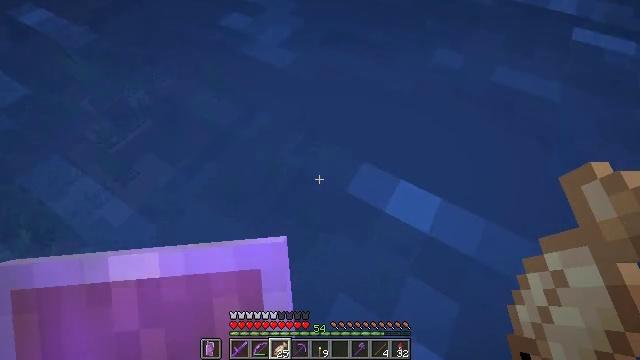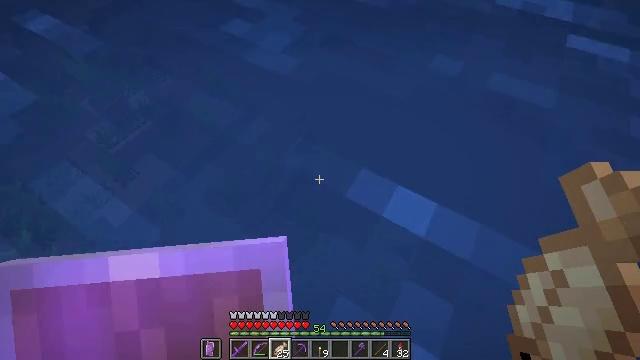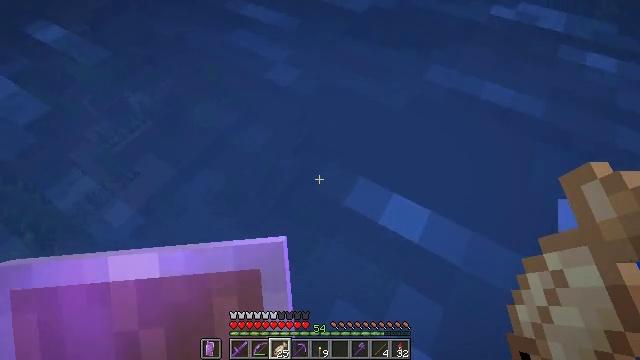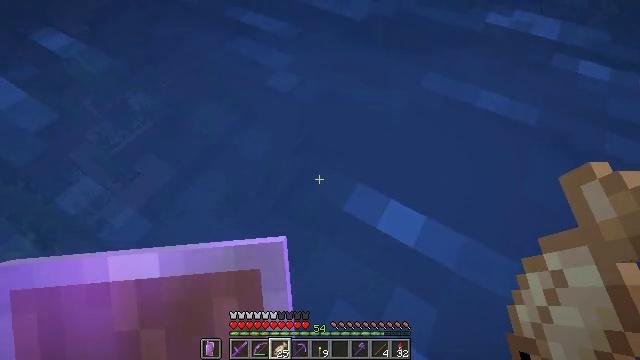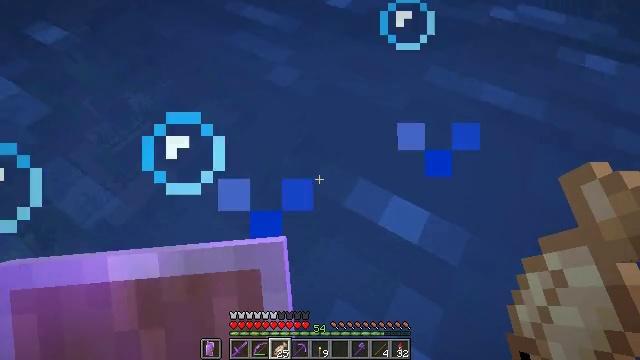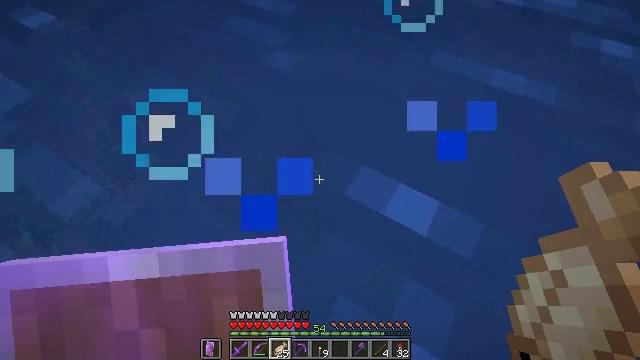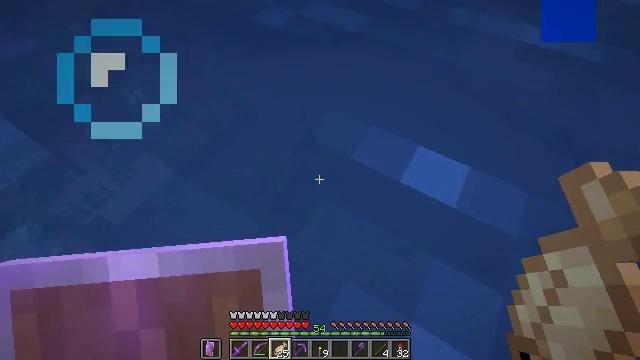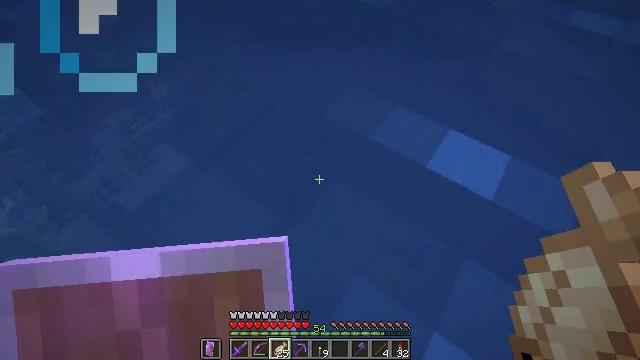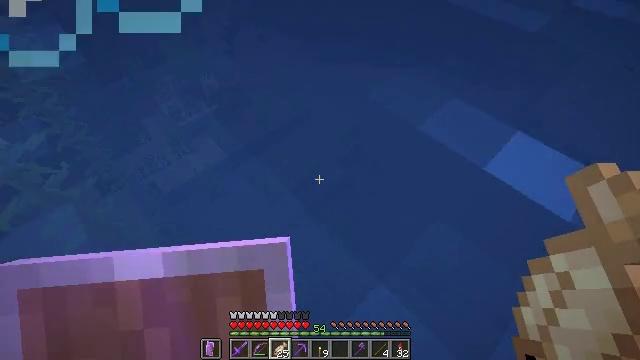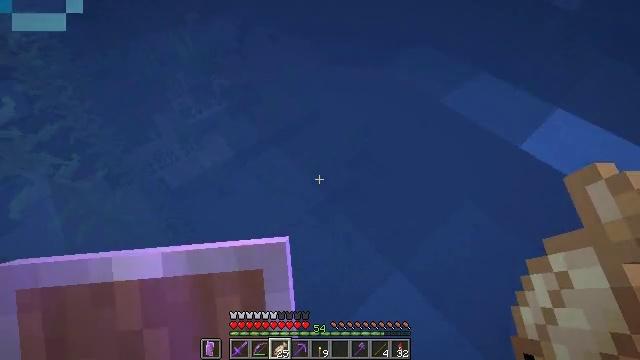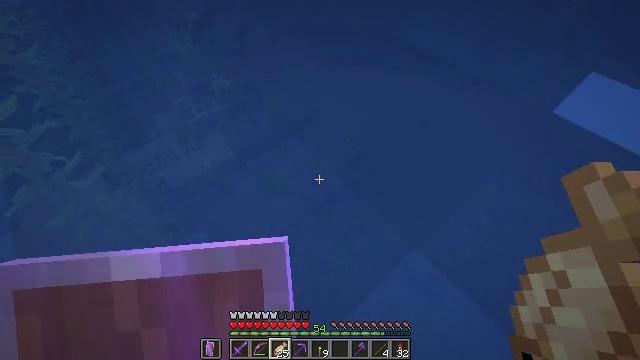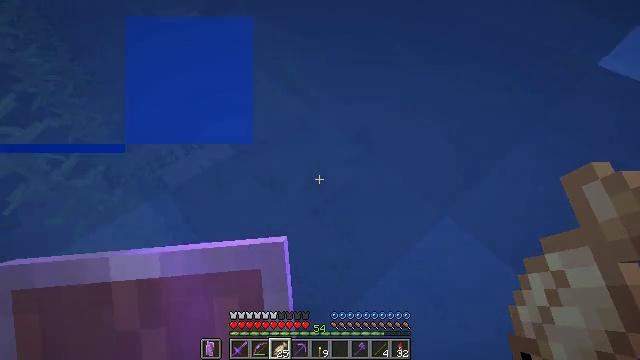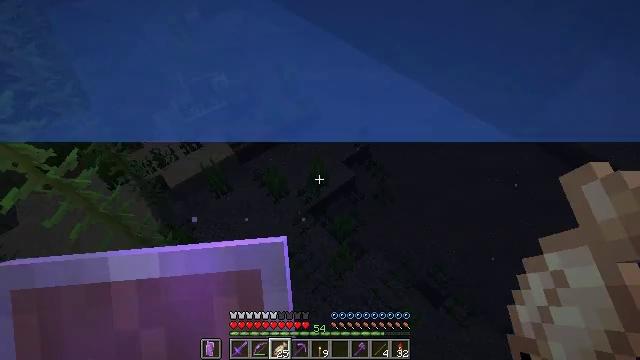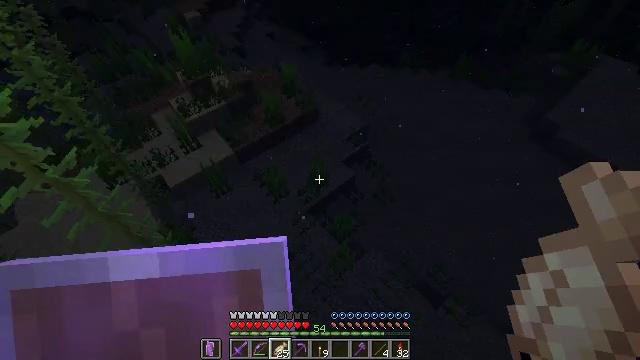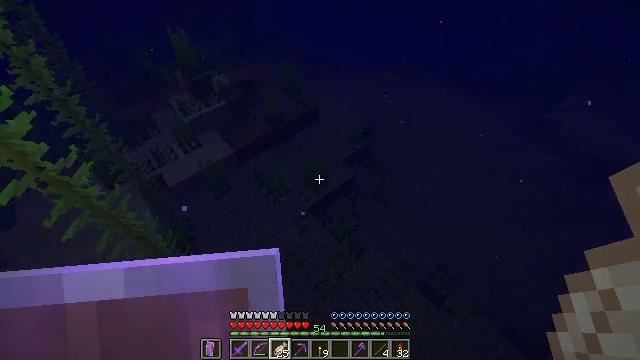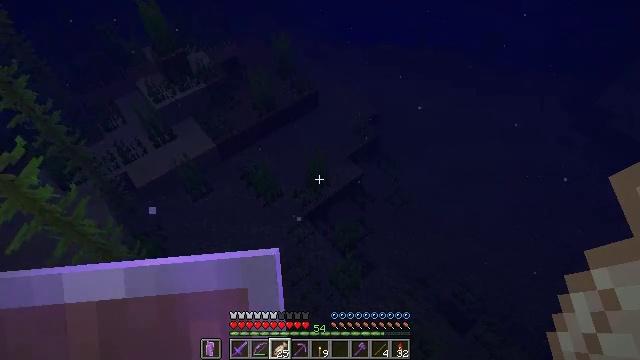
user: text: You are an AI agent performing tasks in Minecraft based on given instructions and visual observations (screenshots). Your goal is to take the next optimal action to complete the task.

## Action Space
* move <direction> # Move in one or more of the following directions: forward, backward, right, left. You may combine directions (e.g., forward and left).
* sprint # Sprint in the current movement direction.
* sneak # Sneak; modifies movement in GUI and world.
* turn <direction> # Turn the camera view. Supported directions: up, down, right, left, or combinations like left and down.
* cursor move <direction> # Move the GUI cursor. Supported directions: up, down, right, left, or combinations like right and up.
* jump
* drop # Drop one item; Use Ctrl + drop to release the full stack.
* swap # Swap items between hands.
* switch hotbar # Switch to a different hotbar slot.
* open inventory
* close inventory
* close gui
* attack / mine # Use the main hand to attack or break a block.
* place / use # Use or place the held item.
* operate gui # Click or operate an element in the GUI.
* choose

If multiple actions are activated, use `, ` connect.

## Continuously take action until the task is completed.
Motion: motion action
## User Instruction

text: Collect seagrass by hand or tool.
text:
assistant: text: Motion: no_op
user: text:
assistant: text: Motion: no_op
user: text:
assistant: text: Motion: no_op
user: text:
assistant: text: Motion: no_op
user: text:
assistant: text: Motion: no_op
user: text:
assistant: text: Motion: no_op
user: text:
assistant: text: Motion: turn left
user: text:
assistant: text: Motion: turn left and up
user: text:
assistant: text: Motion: turn left
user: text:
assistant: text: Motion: no_op
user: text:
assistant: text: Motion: no_op
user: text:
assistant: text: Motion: no_op
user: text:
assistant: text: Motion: no_op
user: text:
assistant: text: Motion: no_op
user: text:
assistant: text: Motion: no_op
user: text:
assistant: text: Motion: no_op
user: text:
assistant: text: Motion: no_op
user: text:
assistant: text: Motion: no_op
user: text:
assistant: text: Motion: no_op
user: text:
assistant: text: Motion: turn left
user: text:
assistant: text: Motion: turn left
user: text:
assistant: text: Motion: turn left
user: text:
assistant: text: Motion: turn left
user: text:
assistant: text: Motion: turn left
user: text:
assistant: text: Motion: no_op
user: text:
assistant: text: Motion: no_op
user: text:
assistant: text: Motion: no_op
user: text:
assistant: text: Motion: no_op
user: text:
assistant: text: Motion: no_op
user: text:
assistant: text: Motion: no_op